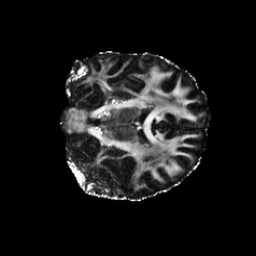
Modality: FA
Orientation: coronal
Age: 24
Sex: female
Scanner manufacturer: siemens
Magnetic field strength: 6.98 T
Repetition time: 7.776 s
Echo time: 0.076 s